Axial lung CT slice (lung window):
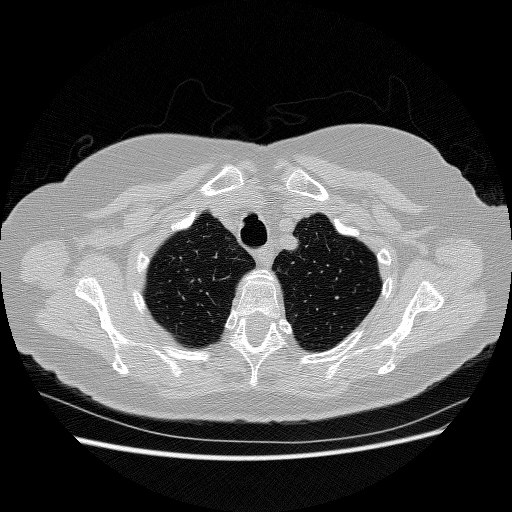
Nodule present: no